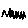
Label: zigzag